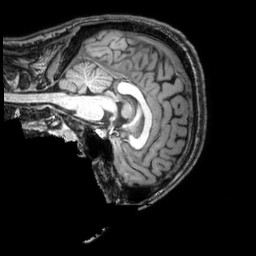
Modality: T1w
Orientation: sagittal
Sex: male
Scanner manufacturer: philips
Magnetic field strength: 3 T
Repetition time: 0.008164 s
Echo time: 0.00374 s